Aerial crown-view tile of a tropical tree (Barro Colorado Island, Panama), acquired 20250512:
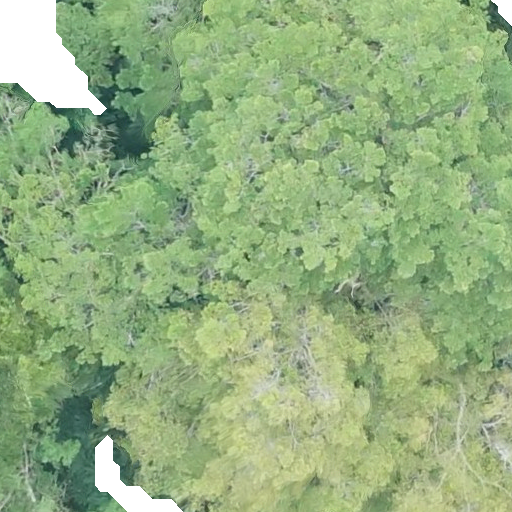
Species: Terminalia amazonia
GBIF accepted scientific name: Terminalia amazonica
Crown area: 610.872 m²